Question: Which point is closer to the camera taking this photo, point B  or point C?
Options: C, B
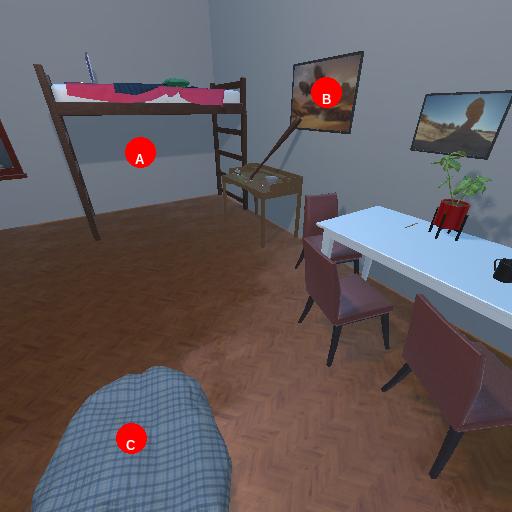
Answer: C